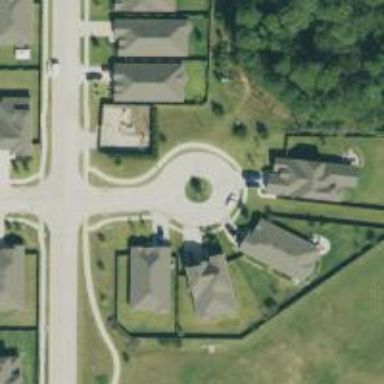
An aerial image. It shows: Turning loop on the road.